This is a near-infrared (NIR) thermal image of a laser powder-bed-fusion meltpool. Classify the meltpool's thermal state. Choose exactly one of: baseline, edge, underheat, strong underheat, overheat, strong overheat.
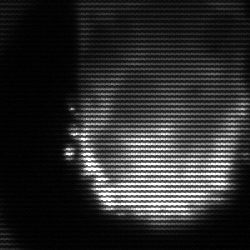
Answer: baseline